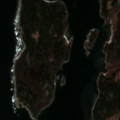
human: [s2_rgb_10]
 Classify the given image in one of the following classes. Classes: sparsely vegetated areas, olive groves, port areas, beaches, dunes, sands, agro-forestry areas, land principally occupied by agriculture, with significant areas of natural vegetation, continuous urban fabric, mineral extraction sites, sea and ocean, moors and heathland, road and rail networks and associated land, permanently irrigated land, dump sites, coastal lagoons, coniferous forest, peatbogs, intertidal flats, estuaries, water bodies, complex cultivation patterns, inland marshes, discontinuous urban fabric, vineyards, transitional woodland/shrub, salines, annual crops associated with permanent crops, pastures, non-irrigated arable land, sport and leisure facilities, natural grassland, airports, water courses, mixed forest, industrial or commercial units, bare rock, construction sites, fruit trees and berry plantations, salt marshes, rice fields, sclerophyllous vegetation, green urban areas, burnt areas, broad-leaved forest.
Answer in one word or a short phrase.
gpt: mixed forest, sea and ocean